Question: I've been trying to figure out how to call the ScheduleJobs methods within Quartz.Net, but struggling to create the correct parameters it's expecting.

Here's what I've tried:
'''
IJobDetail jobDetail = JobBuilder.Create<ReportJob>()
.WithIdentity("theJob")
.Build();
ITrigger everydayTrigger = TriggerBuilder.Create()
.WithIdentity("everydayTrigger")
// fires
.WithCronSchedule("0 0 12 1/1 * ?")
// start immediately
.StartAt(DateBuilder.DateOf(DateTime.Now.Hour, DateTime.Now.Minute, DateTime.Now.Second, DateTime.Now.Day, DateTime.Now.Month, DateTime.Now.Year))
.Build();
ITrigger yearlyTrigger = TriggerBuilder.Create()
.WithIdentity("yearlyTrigger")
// fires
.WithCronSchedule("0 0 12 1 1 ? *")
// start immediately
.StartAt(DateBuilder.DateOf(DateTime.Now.Hour, DateTime.Now.Minute, DateTime.Now.Second, DateTime.Now.Day, DateTime.Now.Month, DateTime.Now.Year))
.Build();
var dictionary = new Dictionary<IJobDetail, ISet<ITrigger>>();
dictionary.Add(jobDetail, new HashSet<ITrigger>() { everydayTrigger, yearlyTrigger });
sched.ScheduleJobs((dictionary, true); // is a cast possible here to IDictionary?
'''
Other attempts;
'''
sched.ScheduleJobs(new [] { jobDetail, new[] { afternoonTrigger } }, true);
'''
&&
'''
sched.ScheduleJobs(new[] { new KeyValuePair<IJobDetail, ITrigger>()}.ToDictionary<IJobDetail, Quartz.Collection.ISet<ITrigger>(), true);
'''
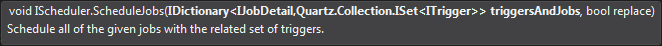
Answer: Make sure you use the collections from Quartz's namespace, here's a version of your code that compiles with :
'''
IJobDetail jobDetail = JobBuilder.Create<ReportJob>()
.WithIdentity("theJob")
.Build();
ITrigger everydayTrigger = TriggerBuilder.Create()
.WithIdentity("everydayTrigger")
// fires
.WithCronSchedule("0 0 12 1/1 * ?")
// start immediately
.StartAt(DateBuilder.DateOf(DateTime.Now.Hour, DateTime.Now.Minute, DateTime.Now.Second, DateTime.Now.Day, DateTime.Now.Month, DateTime.Now.Year))
.Build();
ITrigger yearlyTrigger = TriggerBuilder.Create()
.WithIdentity("yearlyTrigger")
// fires
.WithCronSchedule("0 0 12 1 1 ? *")
// start immediately
.StartAt(DateBuilder.DateOf(DateTime.Now.Hour, DateTime.Now.Minute, DateTime.Now.Second, DateTime.Now.Day, DateTime.Now.Month, DateTime.Now.Year))
.Build();
var dictionary = new Dictionary<IJobDetail, Quartz.Collection.ISet<ITrigger>>();
dictionary.Add(jobDetail, new Quartz.Collection.HashSet<ITrigger>()
{
everydayTrigger,
yearlyTrigger
});
sched.ScheduleJobs(dictionary, true);
'''
Please not that for Quartz 3 you should use the BCL types, like 'System.Collections.Generic.HashSet<T>', there's no need to use Quartz's custom types anymore.